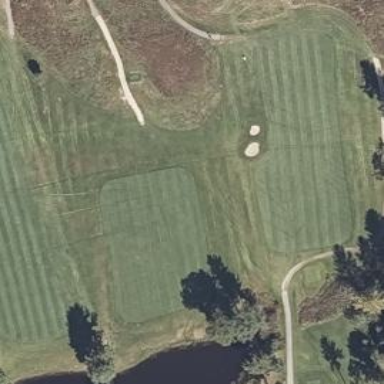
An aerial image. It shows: Golf fairway surrounded by grass.